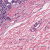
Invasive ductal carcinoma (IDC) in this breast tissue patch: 1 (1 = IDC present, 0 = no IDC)